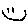
Label: smiley face